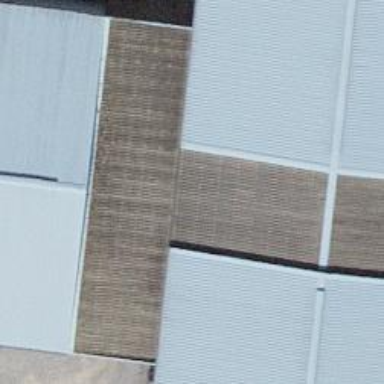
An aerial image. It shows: View of roof of building.